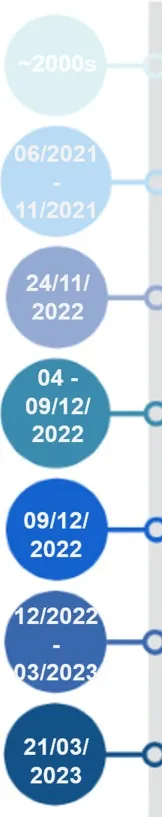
Timeline of the clinical presentation, relevant diagnostic and therapeutic interventions. CAA-ri: cerebral amyloid angiopathy-related inflammation, GPA: granulomatosis with polyangiitis, MRI: magnetic resonance imaging. Figure created in BioRender. com.
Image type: chart (chart)